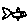
Label: fish